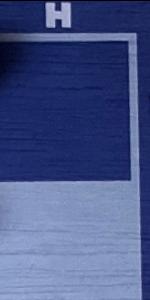
Label: Empty